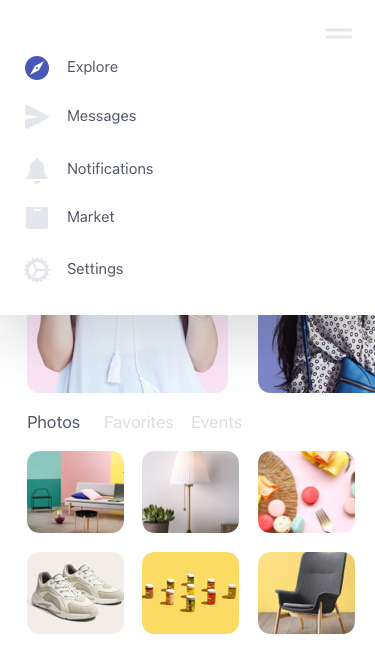
Text in this UI design:
Photos
Favorites
Events
Explore
Messages
Notifications
Market
Settings